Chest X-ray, AP view. Patient: 33 years old, sex M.
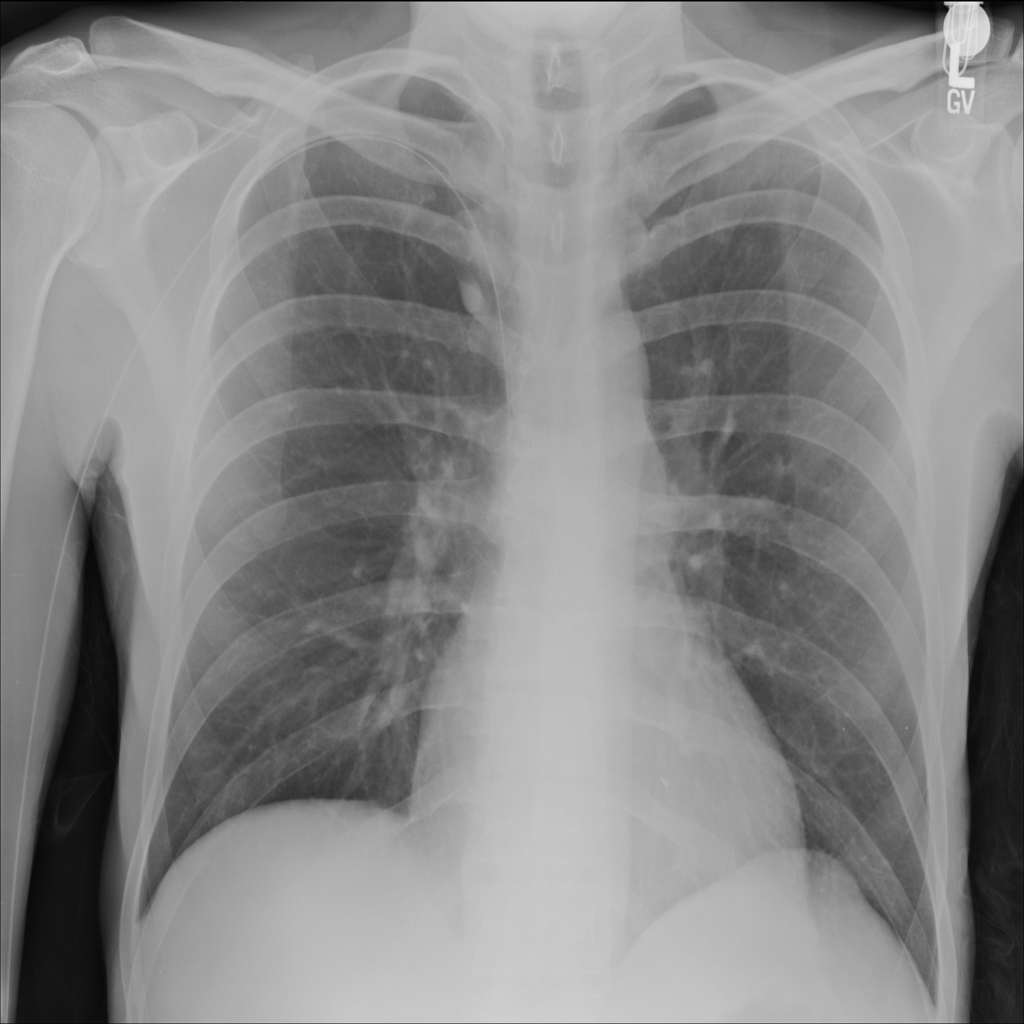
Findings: No Finding